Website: bh-photo
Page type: customer-info-address
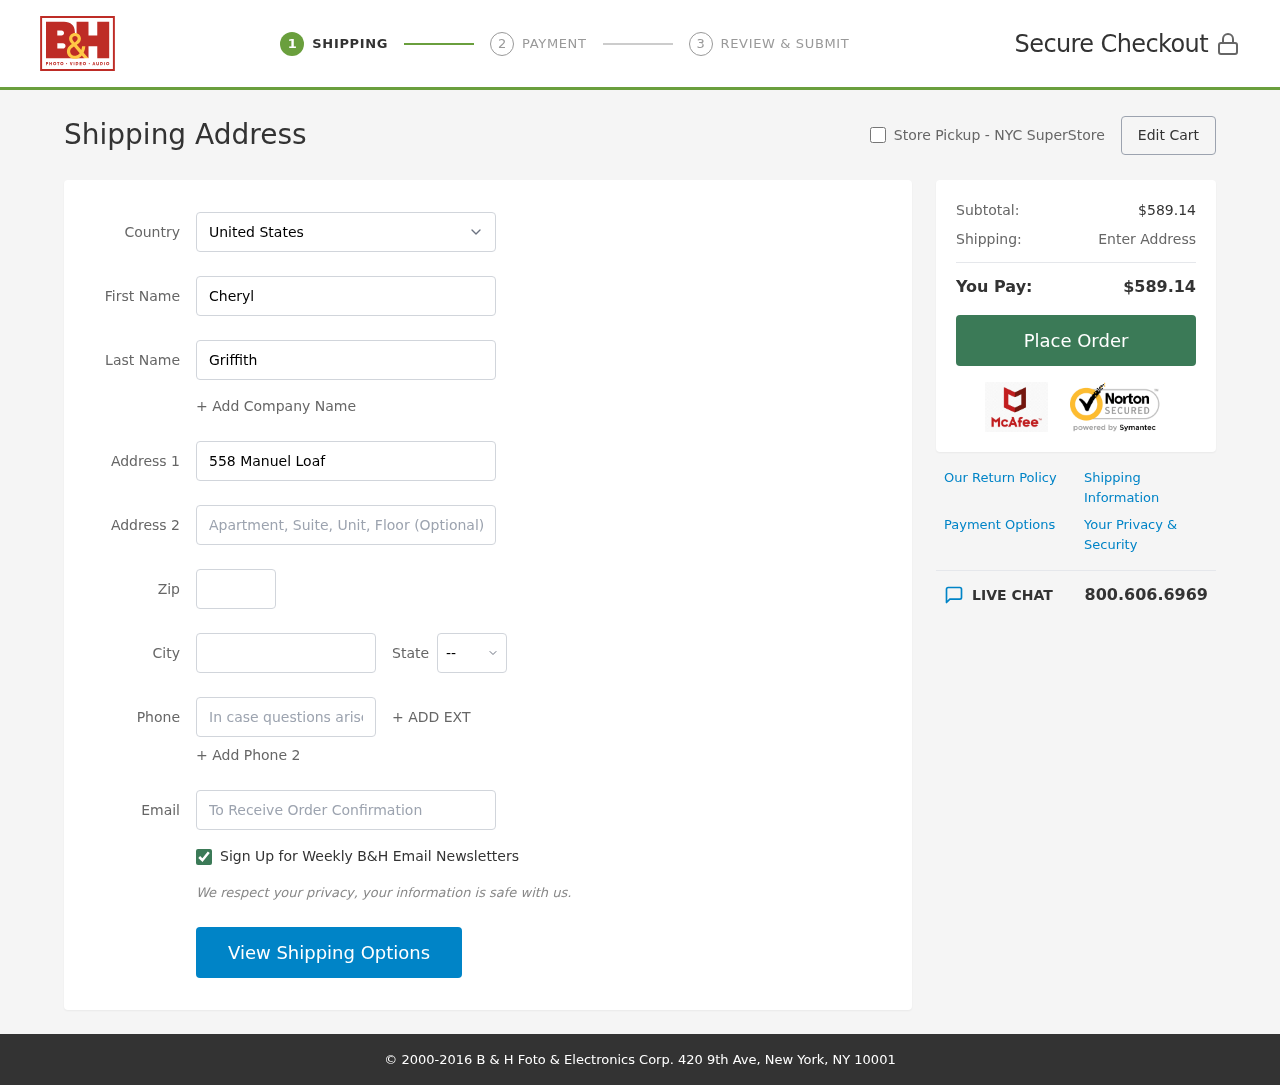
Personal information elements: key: PII_CITY
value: Port Kevin
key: PII_COUNTRY
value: United States
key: PII_EMAIL
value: cheryl.griffith@gmail.com
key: PII_FIRSTNAME
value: Cheryl
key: PII_LASTNAME
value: Griffith
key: PII_PHONE
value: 8725529913
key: PII_POSTCODE
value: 05096
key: PII_STATE_ABBR
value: AK
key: PII_STREET
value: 558 Manuel Loaf
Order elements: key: ORDER_SUBTOTAL
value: $589.14
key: ORDER_TOTAL
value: $589.14